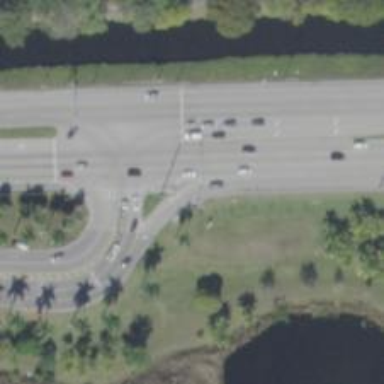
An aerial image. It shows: Tertiary_link road with asphalt surface.